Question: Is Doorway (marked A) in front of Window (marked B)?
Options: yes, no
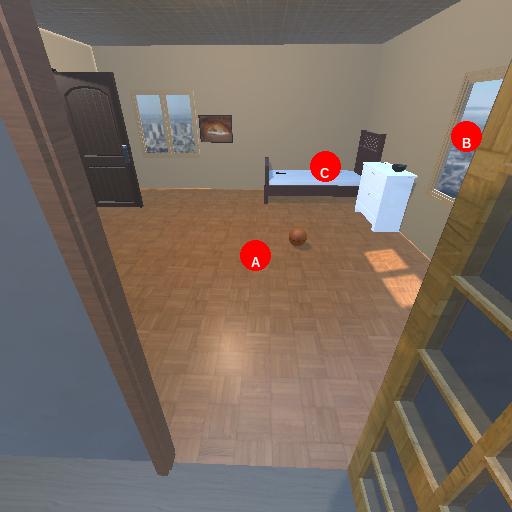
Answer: yes